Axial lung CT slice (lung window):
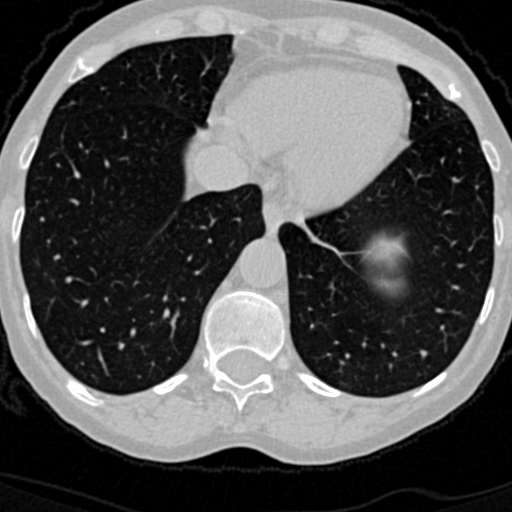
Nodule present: no